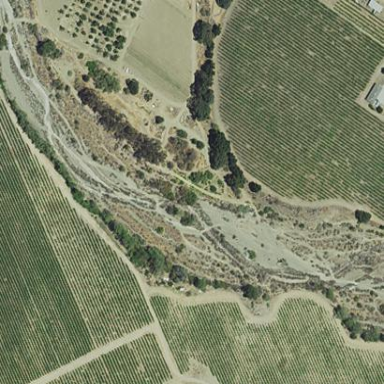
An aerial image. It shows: Vineyard where grapes are grown.